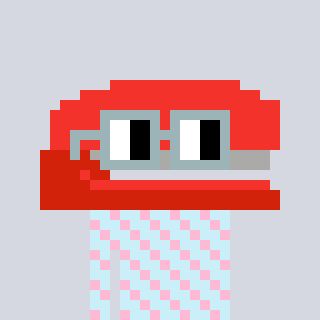
a pixel art character with square dark gray glasses, a stapler-shaped head and a cold-colored body on a cool background